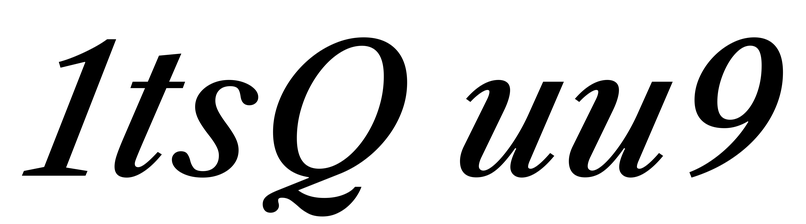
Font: LibreCaslonText-Italic_Medium_Italic